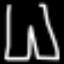
Label: pants